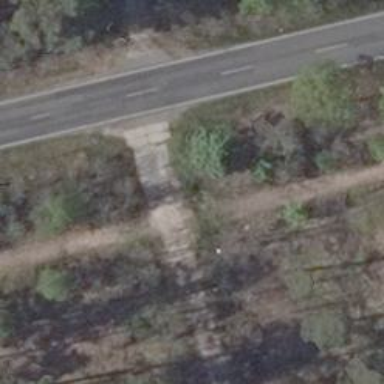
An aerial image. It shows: Emergency access point on the road.